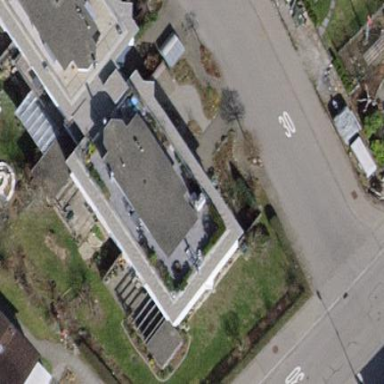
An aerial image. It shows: Terrace building.